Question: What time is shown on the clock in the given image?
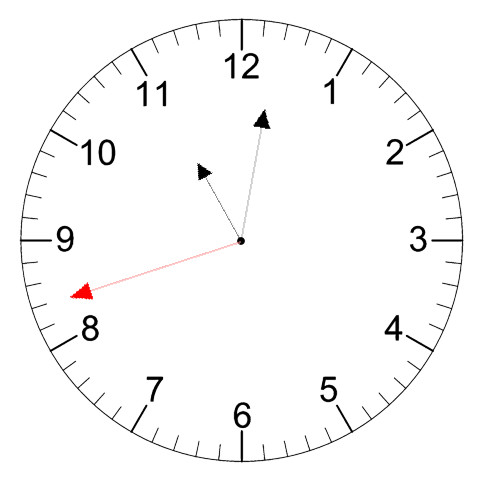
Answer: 11:01:42